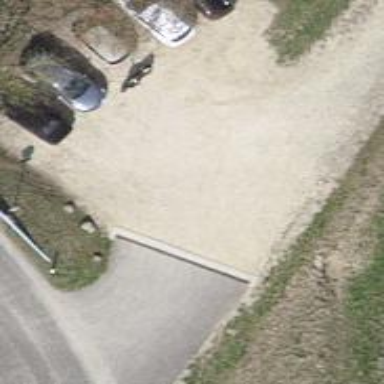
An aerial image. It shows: Parking area with surface.